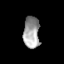
Tissue: skin
Cell type: Others
Senescence score: 0.7468
Nuclear area (px): 510
Mean DAPI intensity: 158.449